Question: I'm trying to implement a folder viewer to view the structure of a specific path. and this folder view should look like a the tree widget in PyQT , i know that the file dialog can help , but i need to have it inside my main window.
i tried to implement this using QTreeWidget and i used a recursed function to loop inside folders, but this is too slow. since it needs to recurse around huge number of folders.
is this the right way to do it? or there is a ready qt solution for this problem.
Check the figure below.

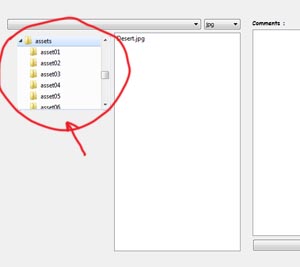
Answer: Use models and views.
'''
"""An example of how to use models and views in PyQt4.
Model/view documentation can be found at
http://doc.qt.nokia.com/latest/model-view-programming.html.
"""
import sys
from PyQt4.QtGui import (QApplication, QColumnView, QFileSystemModel,
QSplitter, QTreeView)
from PyQt4.QtCore import QDir, Qt
if __name__ == '__main__':
app = QApplication(sys.argv)
# Splitter to show 2 views in same widget easily.
splitter = QSplitter()
# The model.
model = QFileSystemModel()
# You can setRootPath to any path.
model.setRootPath(QDir.rootPath())
# List of views.
views = []
for ViewType in (QColumnView, QTreeView):
# Create the view in the splitter.
view = ViewType(splitter)
# Set the model of the view.
view.setModel(model)
# Set the root index of the view as the user's home directory.
view.setRootIndex(model.index(QDir.homePath()))
# Show the splitter.
splitter.show()
# Maximize the splitter.
splitter.setWindowState(Qt.WindowMaximized)
# Start the main loop.
sys.exit(app.exec_())
'''